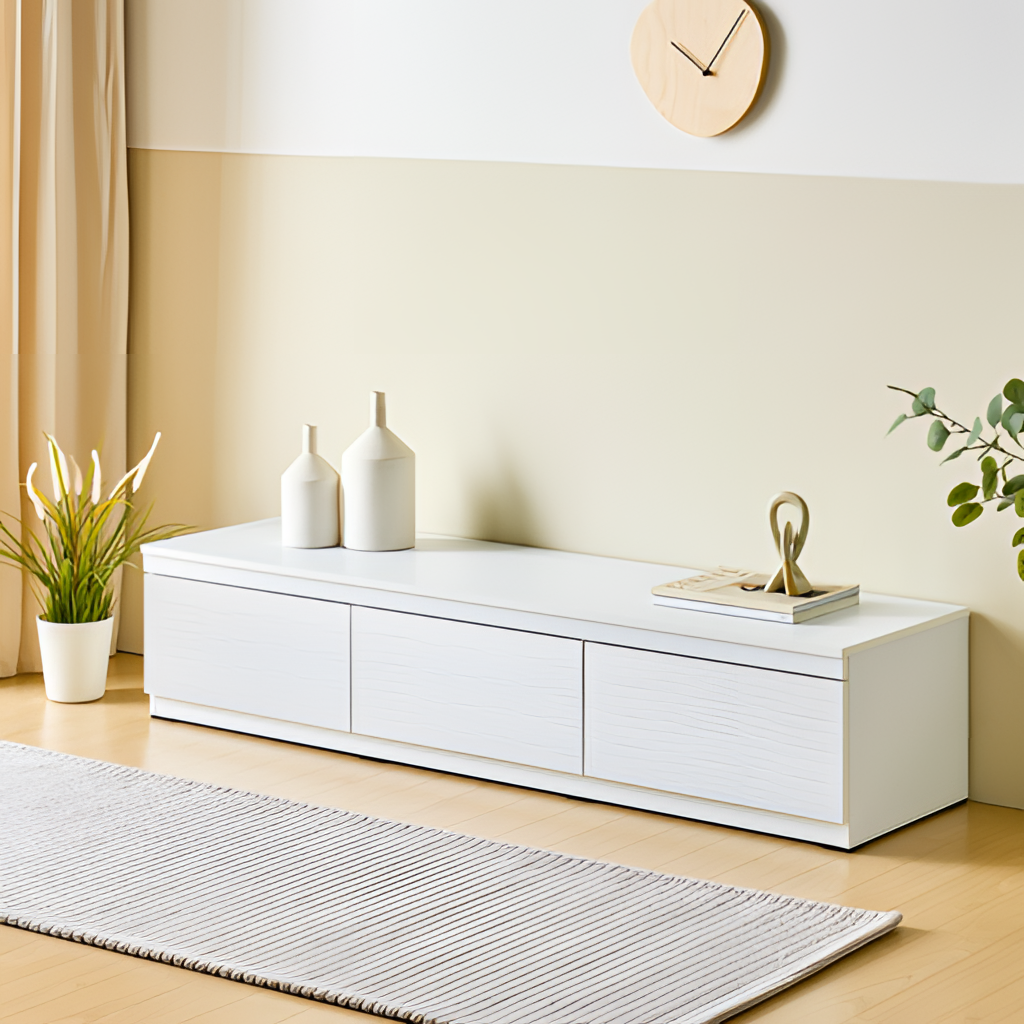
living room, wood cabinet, minimalist, paint wallpaper, with horizontal two tone pattern, beige wood flooring, with plank pattern